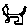
Label: cat